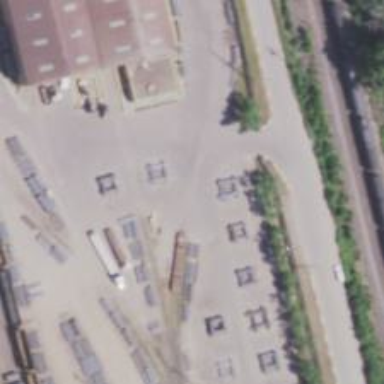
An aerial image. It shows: Rail spur service.